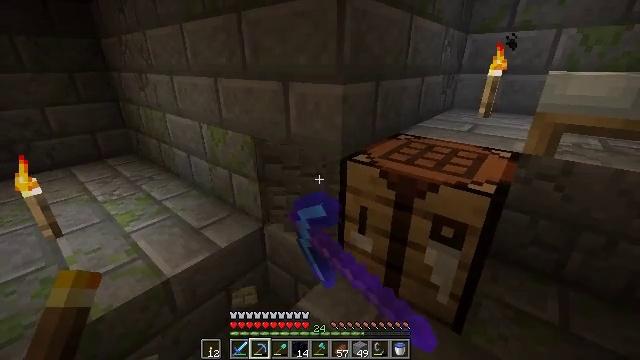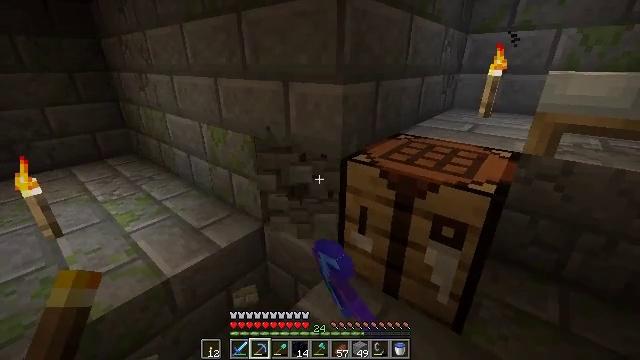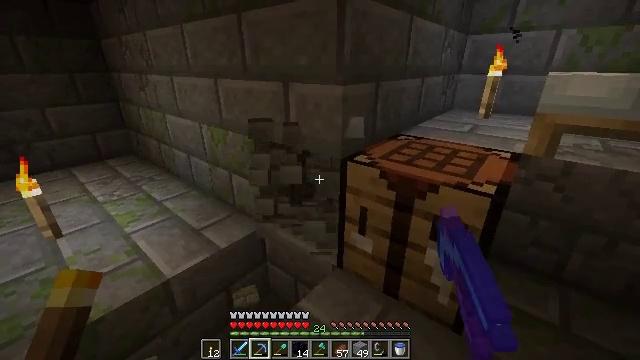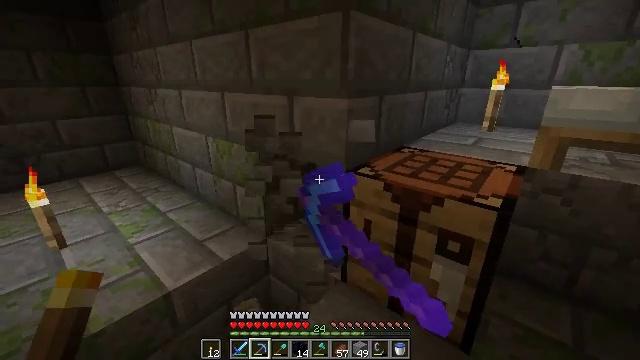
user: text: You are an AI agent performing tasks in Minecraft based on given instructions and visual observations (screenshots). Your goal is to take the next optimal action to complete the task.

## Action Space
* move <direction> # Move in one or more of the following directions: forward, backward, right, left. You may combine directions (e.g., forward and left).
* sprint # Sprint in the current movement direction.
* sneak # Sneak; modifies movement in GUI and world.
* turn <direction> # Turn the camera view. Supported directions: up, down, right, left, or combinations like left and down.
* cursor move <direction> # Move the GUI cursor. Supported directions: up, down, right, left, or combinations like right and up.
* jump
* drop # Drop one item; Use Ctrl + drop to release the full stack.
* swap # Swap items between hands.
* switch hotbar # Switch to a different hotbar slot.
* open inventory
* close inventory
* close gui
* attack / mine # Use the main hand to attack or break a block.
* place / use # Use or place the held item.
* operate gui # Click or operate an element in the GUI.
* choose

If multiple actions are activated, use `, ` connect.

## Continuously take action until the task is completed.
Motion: motion action
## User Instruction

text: Gather materials by mining mossy stone bricks.
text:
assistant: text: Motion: attack / mine
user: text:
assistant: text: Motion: attack / mine
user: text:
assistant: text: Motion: turn up, attack / mine
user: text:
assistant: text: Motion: attack / mine